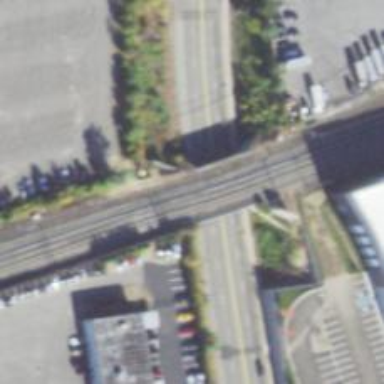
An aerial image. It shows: Bridge over electrified railway tracks.